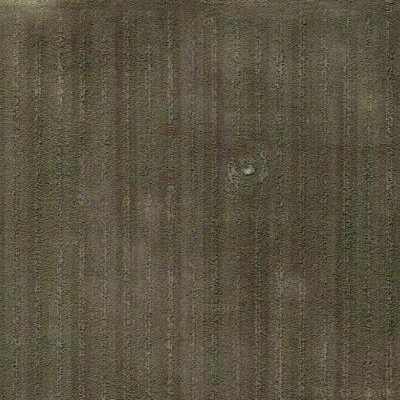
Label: Field